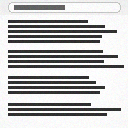
Screen state: on